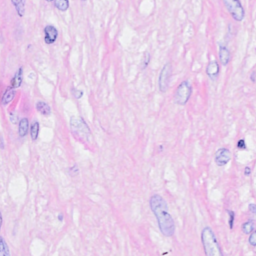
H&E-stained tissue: Breast